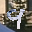
Label: 9